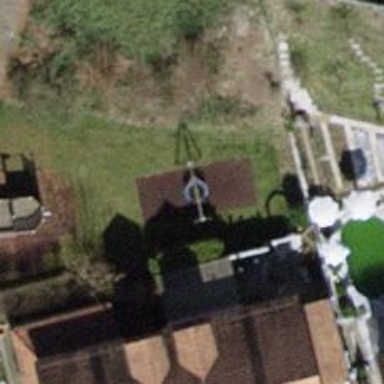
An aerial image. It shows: Playground with basket swing.